Field crop: tomato
Growth stage: 1
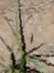
Species: cyperus